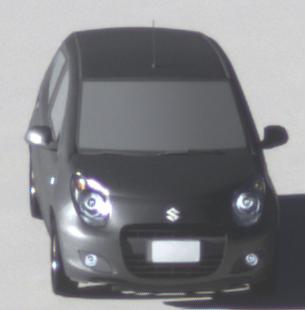
Make: Suzuki
Model: Alto 1.0
Detailed model: Alto (V)
Model produced from: 2011/02
Model produced until: 2011/03
Doors: 5
Color: gray
Road condition: dry road
Daytime: morning or afternoon
Contrast: high contrast